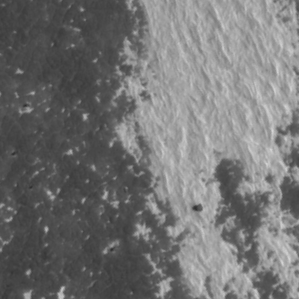
Label: frost